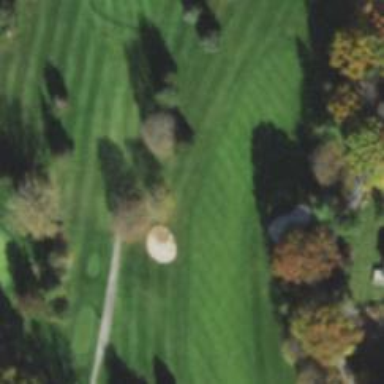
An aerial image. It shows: View of golf hole.